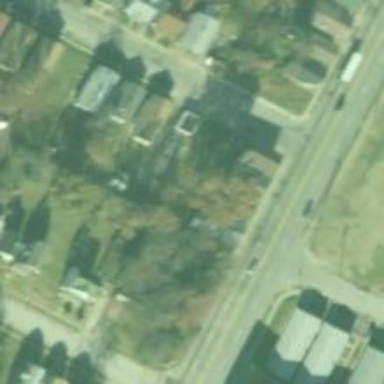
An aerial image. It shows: Alley classified as service road.